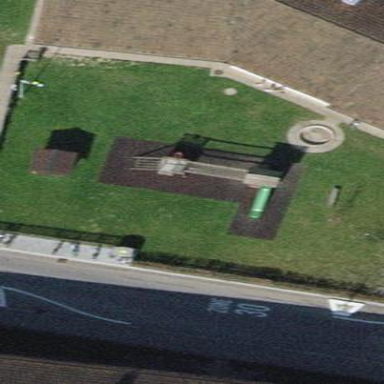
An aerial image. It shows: Playground area for leisure land.